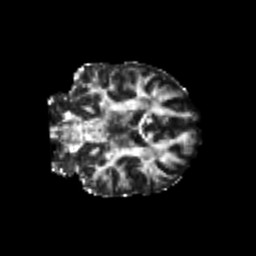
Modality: FA
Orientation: coronal
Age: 22
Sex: female
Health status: healthy
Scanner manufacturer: philips
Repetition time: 7.393 s
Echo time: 0.08599 s